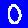
Digit: 0